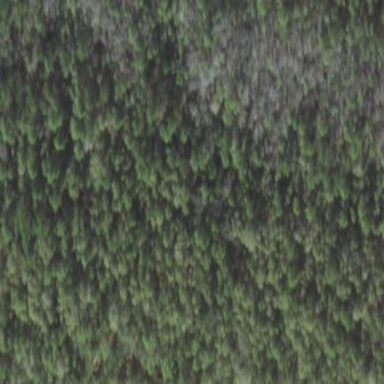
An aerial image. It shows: Mixed woodland area with various types of leaves.